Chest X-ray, PA view. Patient: 48 years old, sex M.
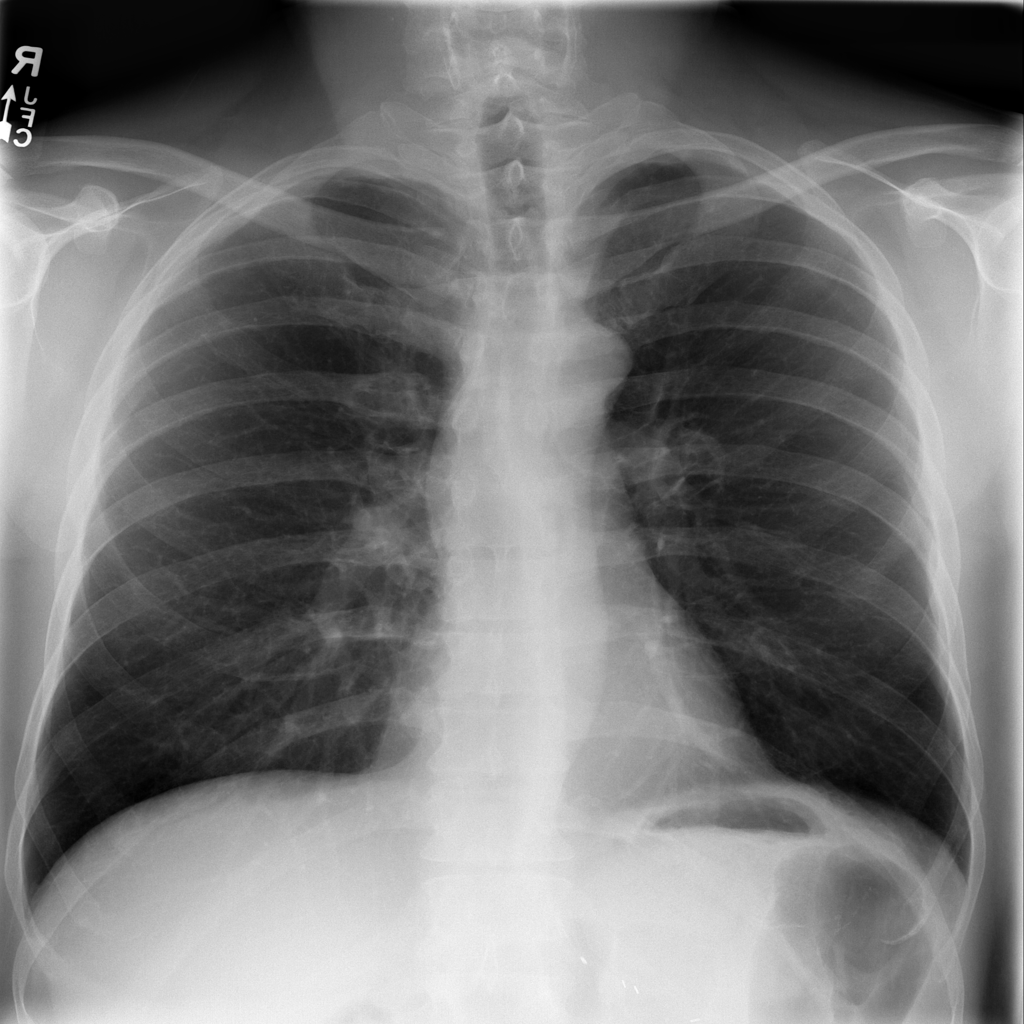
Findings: Infiltration